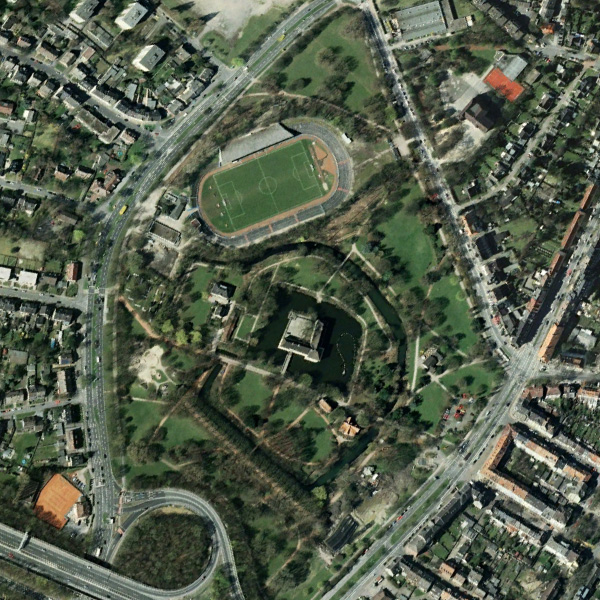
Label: Park